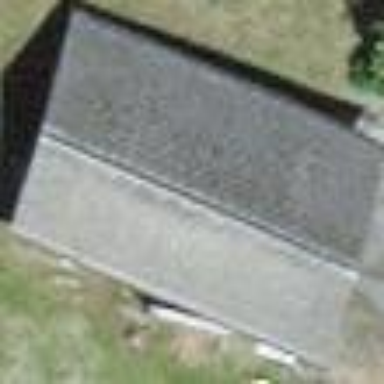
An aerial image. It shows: Shed building.